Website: macys
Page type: billing-address
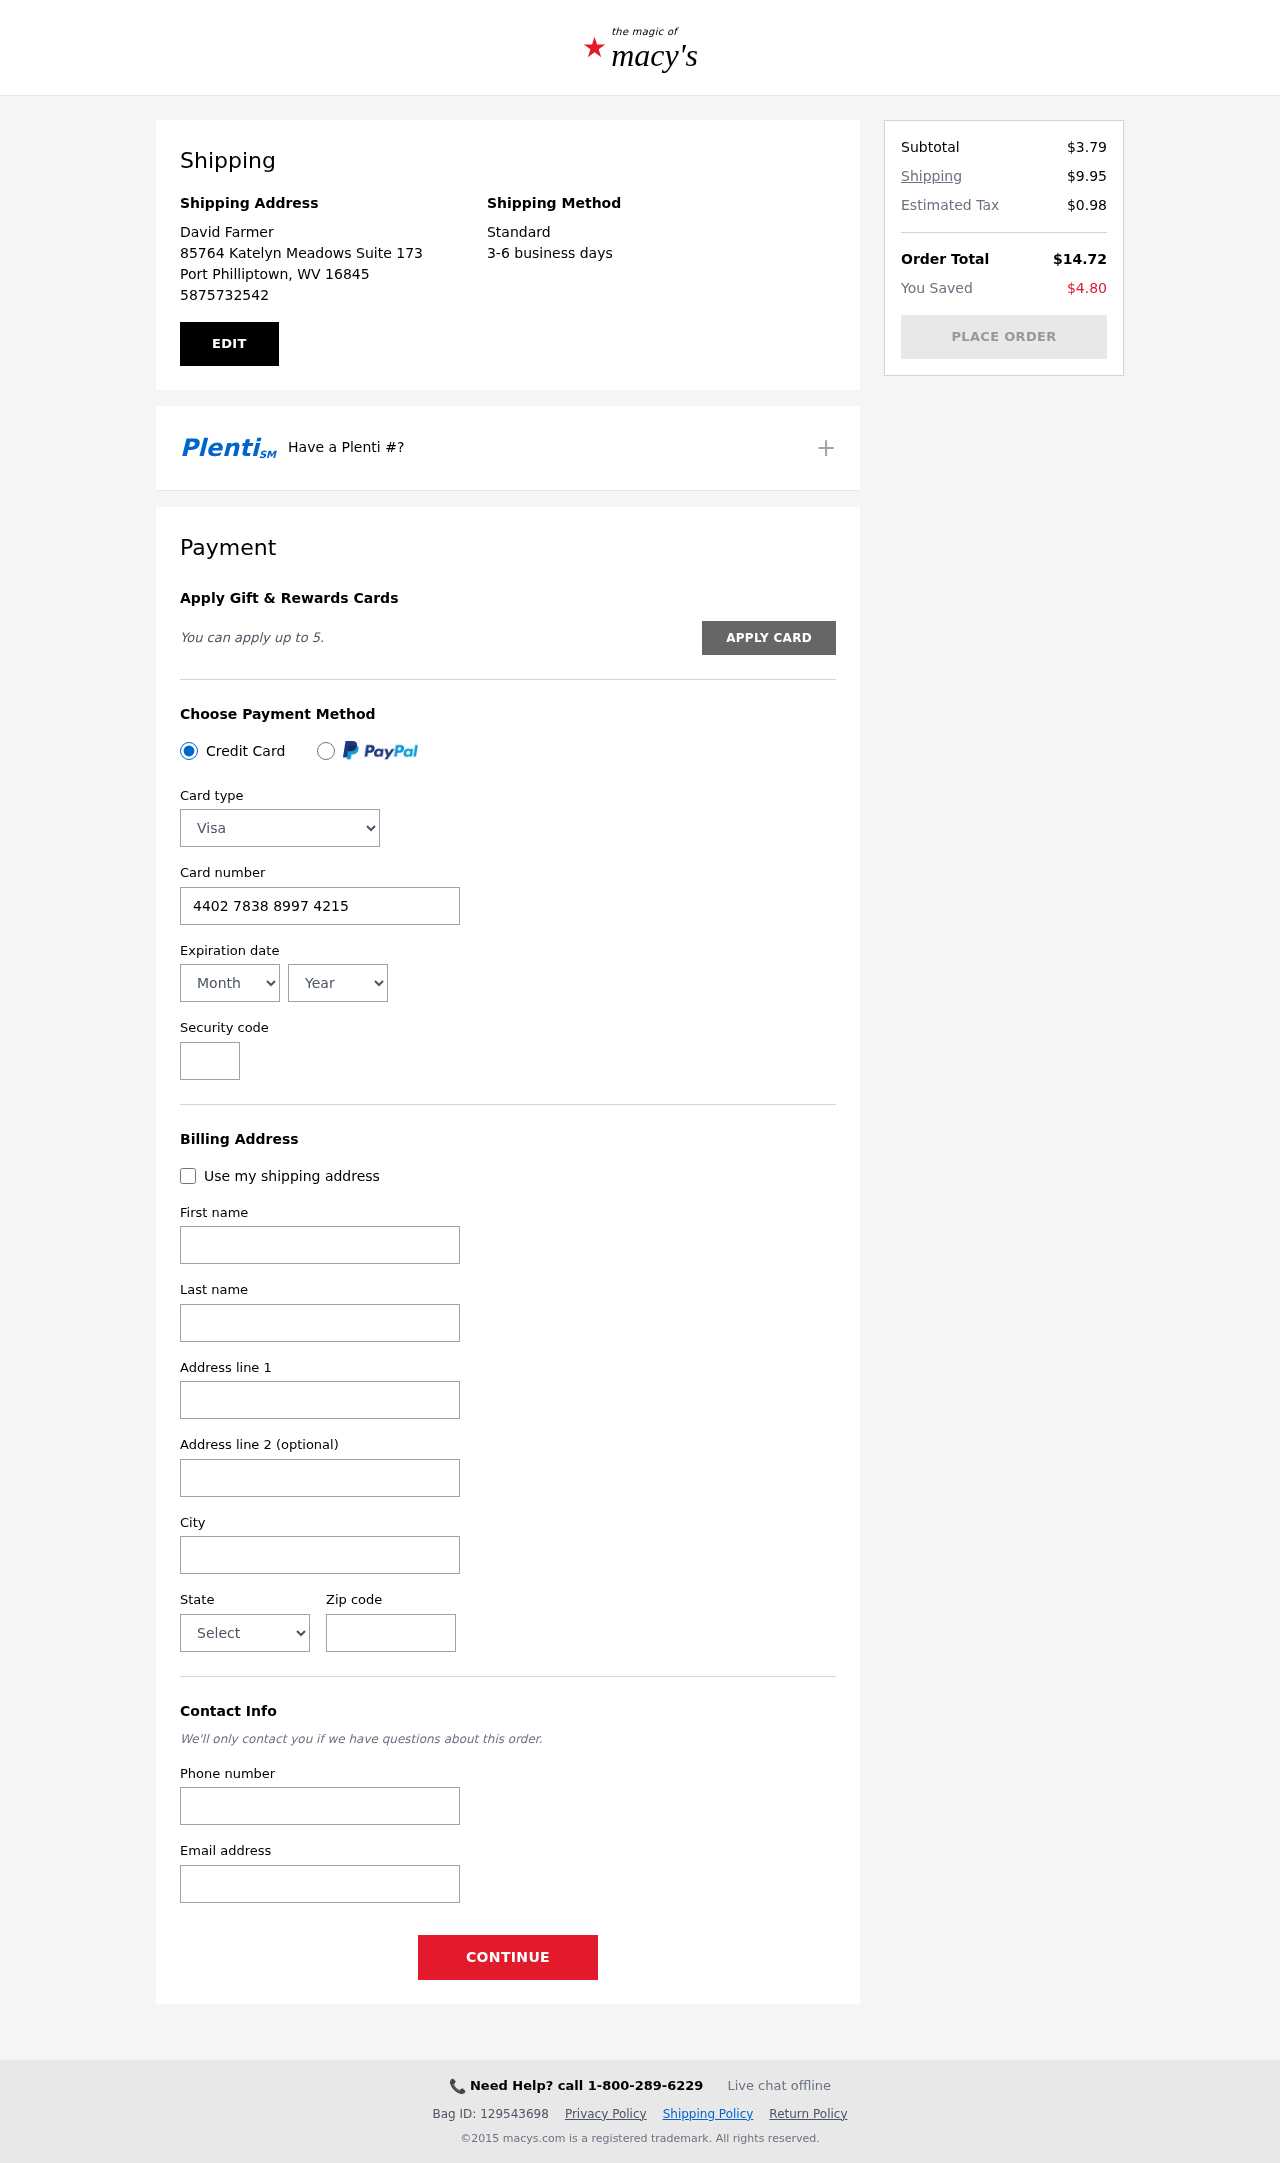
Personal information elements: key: PII_CARD_CVV
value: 481
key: PII_CARD_EXPIRY_MONTH
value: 01
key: PII_CARD_EXPIRY_YEAR
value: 30
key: PII_CARD_NUMBER
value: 4402 7838 8997 4215
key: PII_CARD_TYPE
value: Visa
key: PII_CITY
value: Port Philliptown
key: PII_CITY_STATE_ZIP
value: Port Philliptown, WV 16845
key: PII_EMAIL
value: davidfarmer@hotmail.com
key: PII_FIRSTNAME
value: David
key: PII_FULLNAME
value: David Farmer
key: PII_LASTNAME
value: Farmer
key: PII_PHONE
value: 5875732542
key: PII_POSTCODE
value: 16845
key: PII_STATE
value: West Virginia
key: PII_STREET
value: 85764 Katelyn Meadows Suite 173
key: PII_STREET2
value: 59589 Hammond Gardens
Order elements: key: ORDER_SUBTOTAL
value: $3.79
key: ORDER_SHIPPING_COST
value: $9.95
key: ORDER_TAX
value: $0.98
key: ORDER_TOTAL
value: $14.72
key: ORDER_SAVINGS
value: $4.80